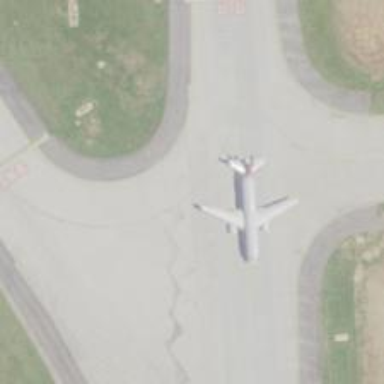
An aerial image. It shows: Image of taxiway at airport.